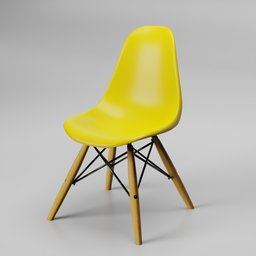
Label: furniture